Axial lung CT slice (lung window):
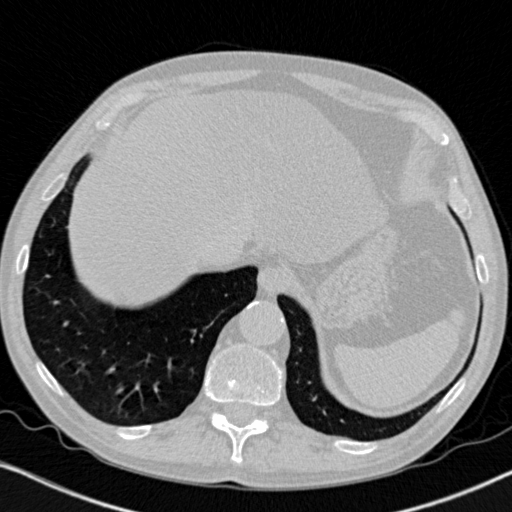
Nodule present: no